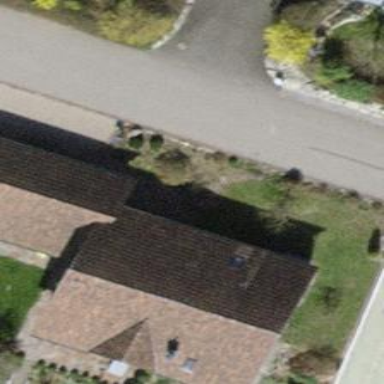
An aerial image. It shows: Detached building with gabled roof.